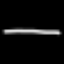
Label: line